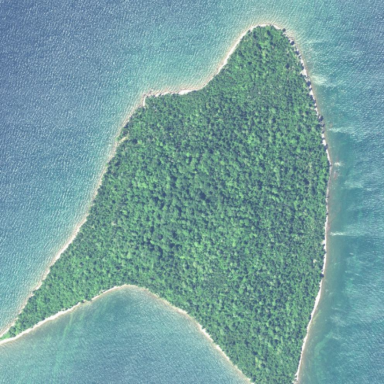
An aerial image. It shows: Islet.